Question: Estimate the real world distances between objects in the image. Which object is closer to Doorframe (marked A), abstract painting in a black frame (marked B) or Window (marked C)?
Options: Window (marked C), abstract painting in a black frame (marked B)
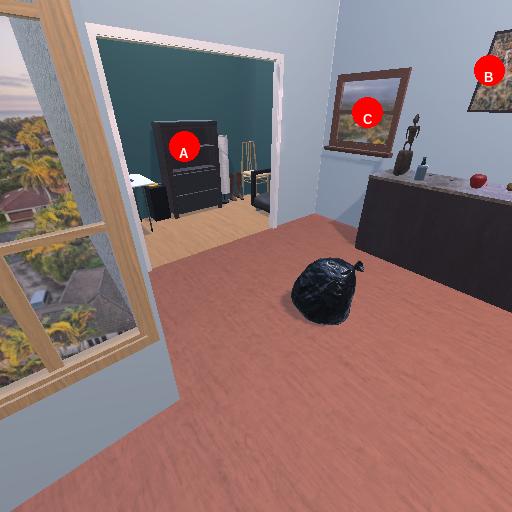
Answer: Window (marked C)